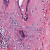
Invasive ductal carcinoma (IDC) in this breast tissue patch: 0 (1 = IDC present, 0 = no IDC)